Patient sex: F
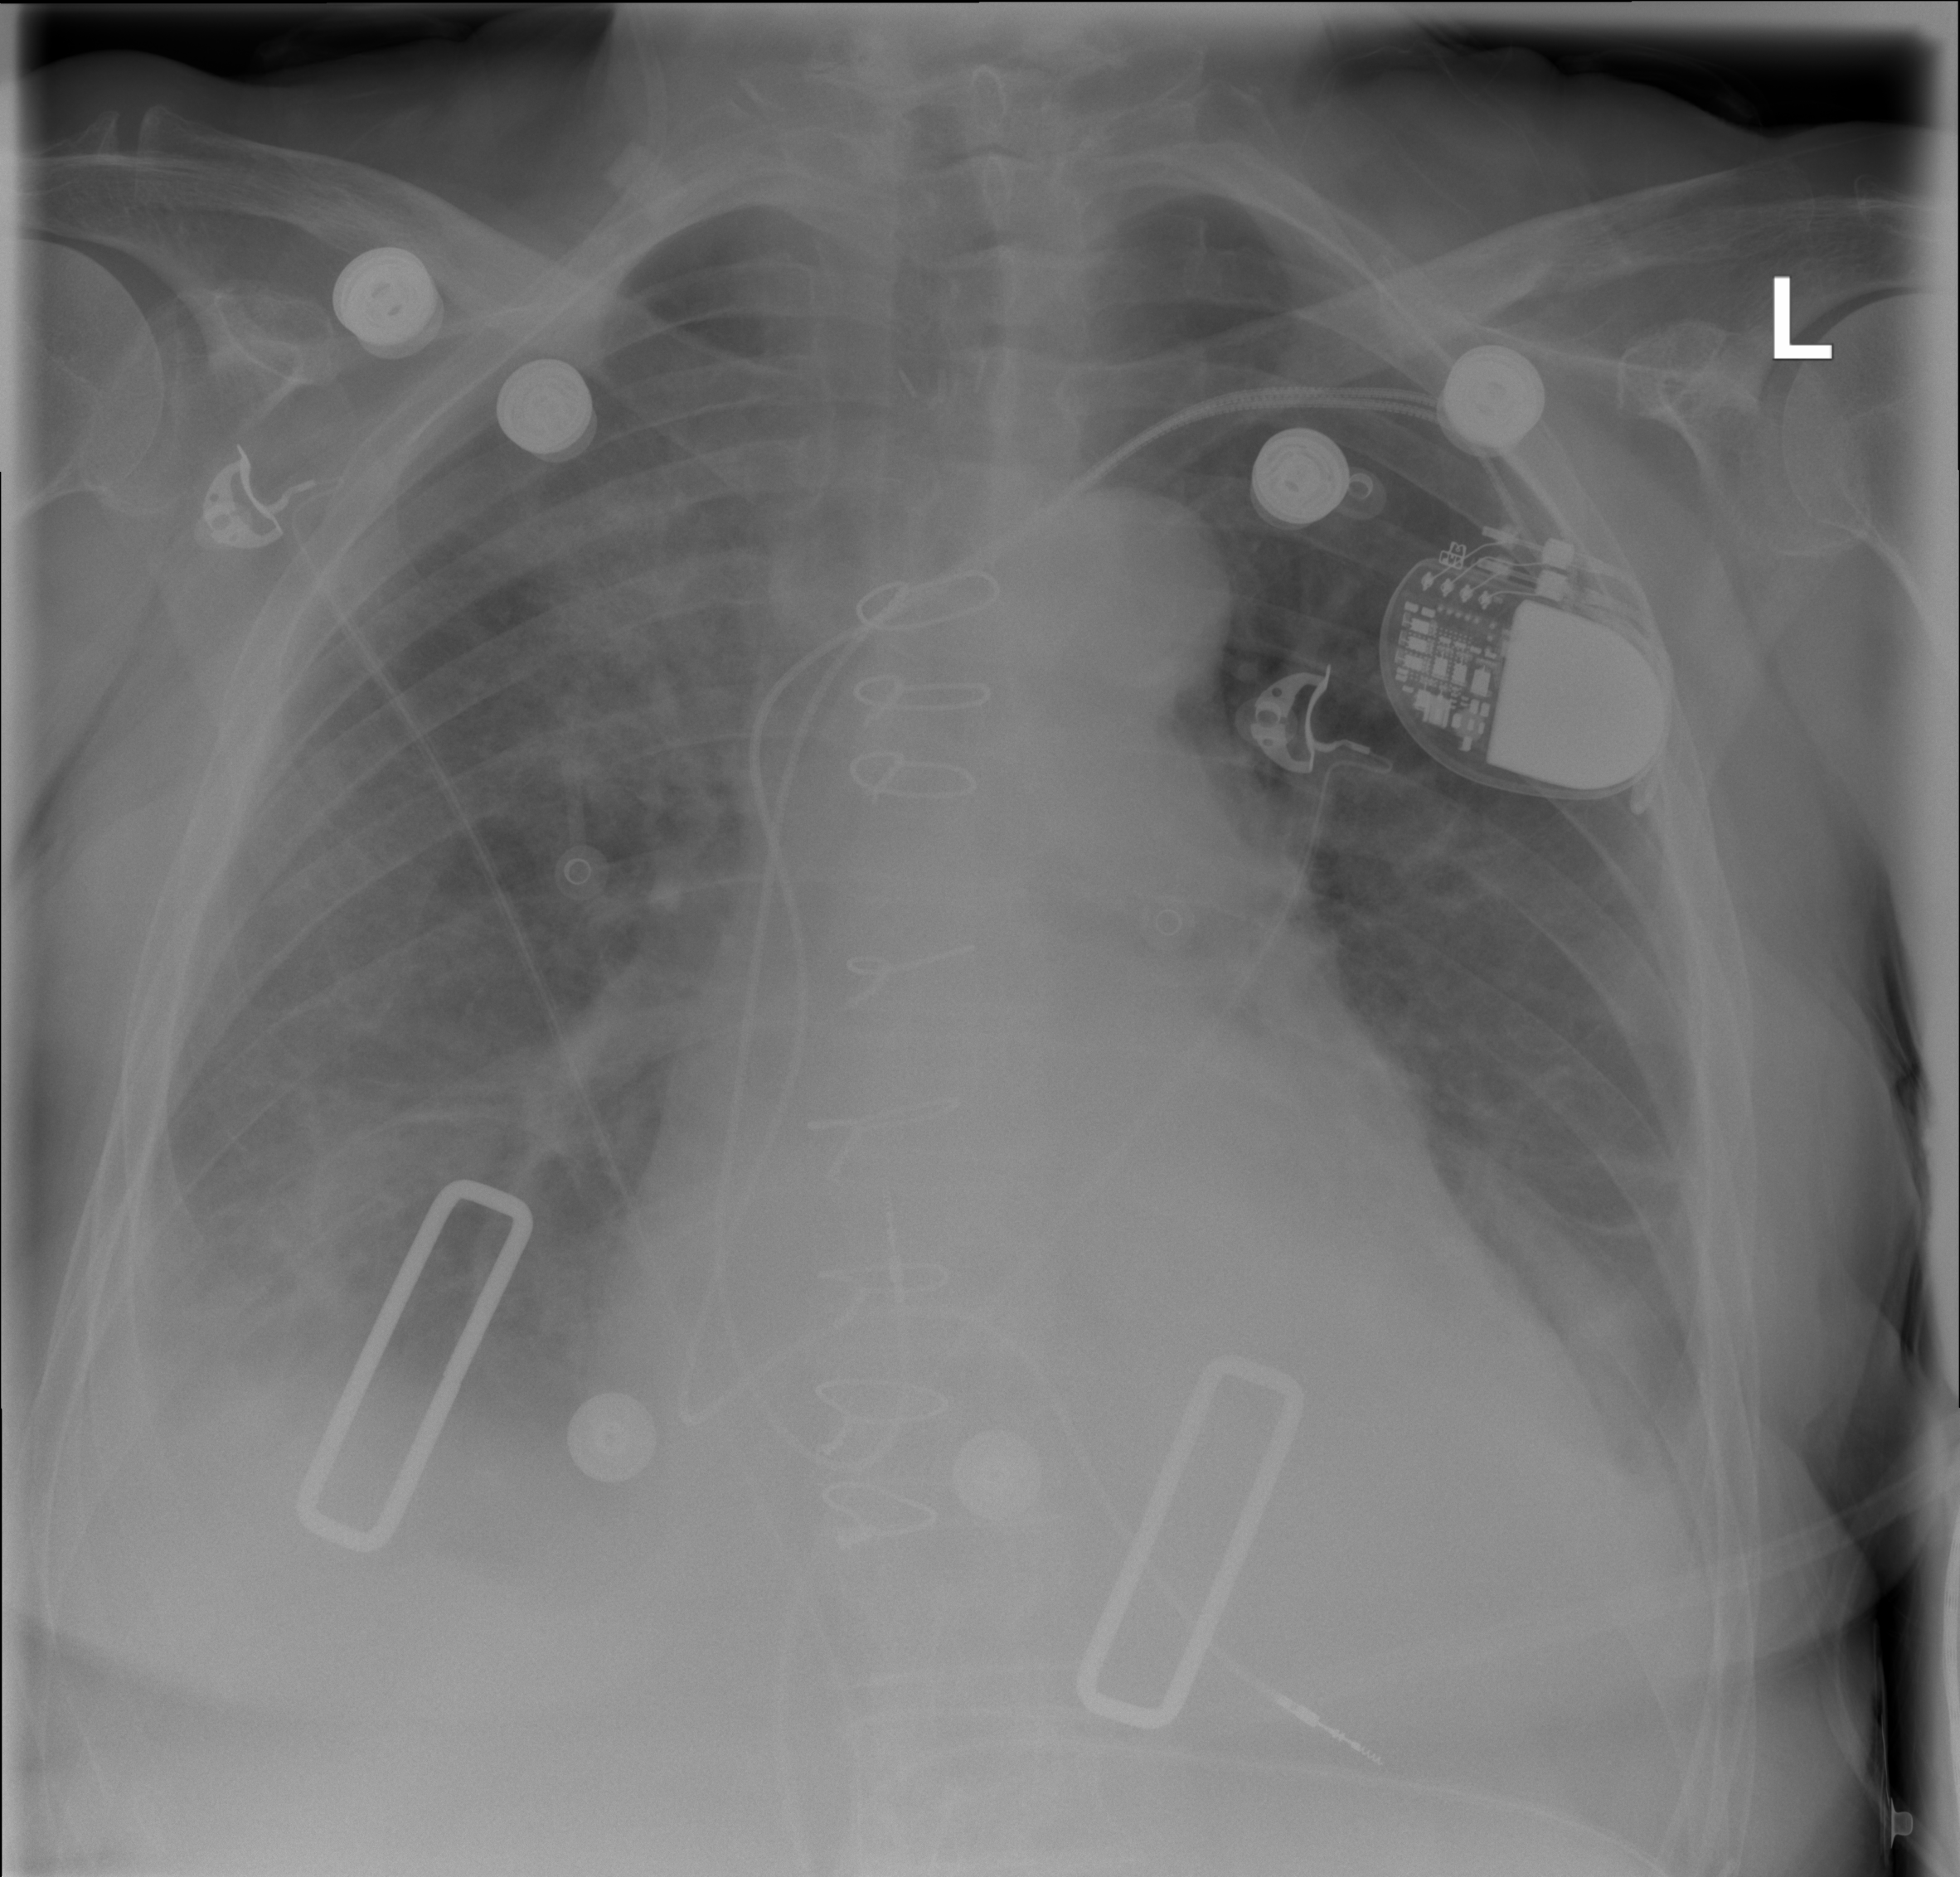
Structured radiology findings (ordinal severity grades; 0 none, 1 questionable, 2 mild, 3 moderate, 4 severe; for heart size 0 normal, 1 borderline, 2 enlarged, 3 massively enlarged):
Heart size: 2
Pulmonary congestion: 0
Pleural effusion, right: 2
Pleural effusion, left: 2
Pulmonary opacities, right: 2
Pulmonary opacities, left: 0
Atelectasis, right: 0
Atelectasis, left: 2